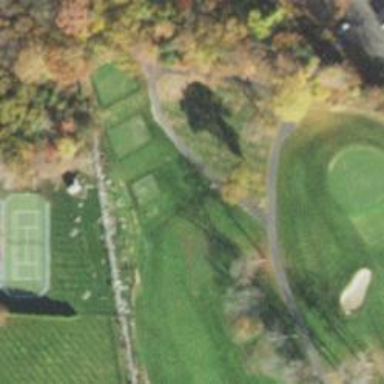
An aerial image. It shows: Path for both roads and golfers.